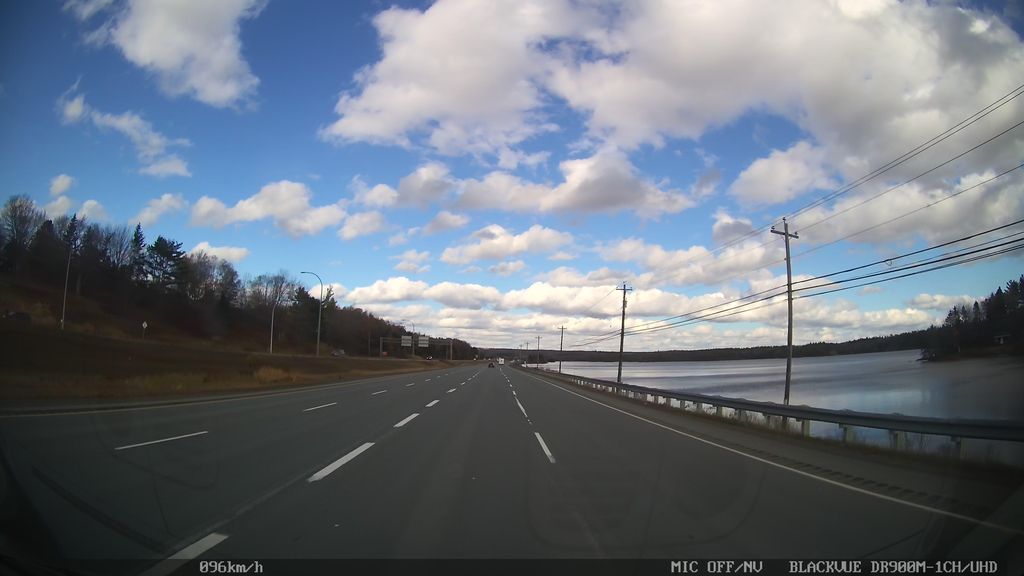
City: halifax